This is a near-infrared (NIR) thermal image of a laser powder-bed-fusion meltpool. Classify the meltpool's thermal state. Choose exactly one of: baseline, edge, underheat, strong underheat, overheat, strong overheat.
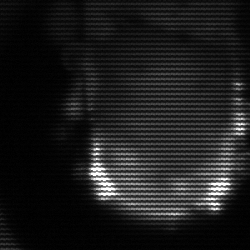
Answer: baseline